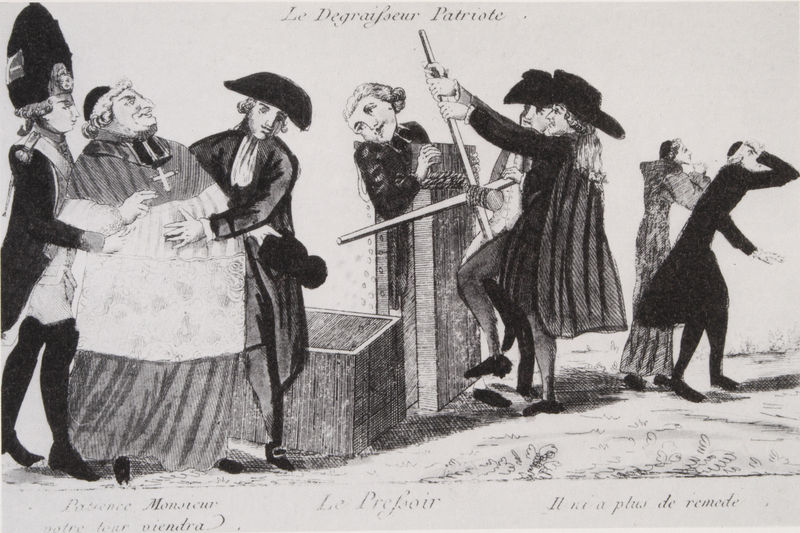
Titel: Die patriotische Entfettungspresse
Standort: Paris
Institution: Bibliothèque Nationale.
Schlagwörter: blau, dunkel, felsen, gruppe, hand, himmel, kampf, kopf, körper, mann, schatten, umhang, wasser, weiß, wolken, frauen, grün, menschen, frankreich, frau, grau, haar, hell, holz, hut, hüte, kopfbedeckungen, licht, mund, männer, nase, paris, schmuck, schwarz, skizze, szene, zeichnung, gras, tuch, wiese, rock, alt, gericht, hose, kappe, mütze, mützen, arme, augen, enthauptung, falten, gesicht, henker, hinrichtung, kleidung, kragen, tod, hände, signatur, gräser, spiegelung, gehen, kirche, schlank, auge, geistlicher, gewand, haare, kutte, mantel, realismus, stoff, stoffe, adel, locke, locken, brunnen, räder, beine, fesseln, perücke, kopfbedeckung, bein, holzschnitt, schrift, kisten, schuhe, stab, hosen, laufen, kette, grafik, graphik, wasserfarbe, drehen, figuren, französisch, rad, krieg, schlacht, tau, bischof, bishop, men, papst, pope, priest, religious, soldaten, soldier, soldiers, karikatur, black, dick, falte, france, homme, gestreift, streifen, balken, wooden, podest, kritisch, dünn, fett, tusche, schere, blut, unterschrift, kreuz, religion, kohle, seil, winde, becken, druck, druckgraphik, schwarz-weiss, schraffur, comic, radierung, stich, blanc, caricature, noir, festnahme, ironie, karrikatur, kritik, militär, revolution, satire, scharz, schwert, schwerter, text, uniform, uniformen, verhaftung, waffen, zeitung, buchstabe, buchstaben, chapeau, jacken, soldat, strafe, waffe, wei0, mäntel, volk, engländer, stand, bleistift, kiste, napoleon, degen, dreispitz, offizier, stiefel, kardinal, entwurf, politisch, tinte, rom, daumier, honore daumier, helme, talar, pfarrer, sarg, wood, anhänger, sad, jesus, freiheit, man, dolch, klerus, pastor, pfaffe, priester, toff, weggehen, mönch, geistlichkeit, geistliche, mönche, plan, kanonen, absolutismus, töten, sporen, kirchlich, perücken, gefangener, kupferstich, black and white, christen, gravure, mort, abnehmen, cartoon, etching, hats, french, guillotine, vorher nachher, presse, französische revolution, cross, letter, lettern, flugblatt, lenkrad, führen, rope, ornat, bruder, allegorie, gefecht, arma, patriotismus, jahrhundert, frech, perrücken, coiffe, croquis, dessin, kruez, podium, prfil, aristokratie, église, schrif, spitzhut, reformation, rme, abt, spore, folter, kurbel, parodie, bonaparte, gros, bastille, potence, crayon, graphique, seriendruck, würdenträger, pumpe, soldats, hebel, kleriker, patriot, satiere, strafen, dreizack, foltern, kirchenmann, croix, hommes, verräter, noire, father, chapeaux, soutane, hells, abgeführt, honore, torture, folterung, schraubstock, revolutionsgraphik, exécution, perruque, révolutionnaire, terreur, gefoltert, abgenommen, wheel, gendarme, monsieur, weinpresse, mantels, roue, pape, tribunal, noble, pretre, pranger, moine, français, satier, abbé, perruques, guillautine, sarkasmus, platform, supplice, clergé, cardinal, abmagerung, abspecken, alliteration, anekdotisch, ausdünnen, daumenschraube, degraifseur, diät, dreh, entfetter, fettpresse, franz. revolution, geschleppt, gijotine, haund, hüt', il ni a plus de remede, kälter, le degraisseur patriote, le desgraisseur patriote, le prefoir, le prefsoir, moniseur, patriote, patrioten, patriotischer entfetter, pressmaschine, quetschen, quälerei, qäulerei, revolution7, schawrz weiss, schiffsrad, soldatesque, streckbank, verdünnung, verhaften, wasserfarbetinte, le, révolution française, priesrer, punishment, padre, ecclesiastique, homme d'église, évêque, political, gravue, tricorne, pressoire, rack, beaver, le pressoir, dickwanst, degraisseur, curé, pouvoir, chapeua, pressoir, degrefeur, degraifeur, francaise, arreter, executer, l, soldatss, citoyen, cloque, facepalm, gravur, bibi, torturing, remede, catolic, mechanisme for torturing, prefoir, caricator